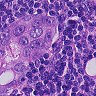
Metastatic tissue present: yes